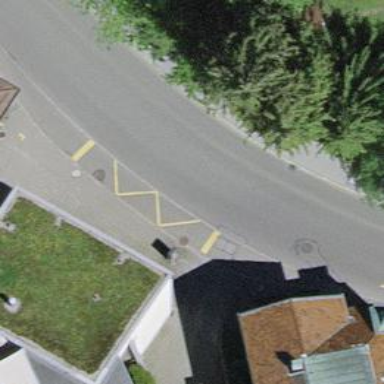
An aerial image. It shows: Bus stop with sheltered platform for public transport.